Question: ppl,
I've to develop a Database like this,

Here, I've a list of words. I need to keep relevancy for each other word in a database. when a new word added, I need to be able to add a row as well as a column.
One of my idea for this is like this,
'''
CREATE TABLE tbl_Words
(
[WordID] BIGINT NOT NULL IDENTITY(1,1), // This s Primary Key
[Word] VARCHAR(250) NOT NULL, // This s Unique..
)
CREATE TABLE tbl_WordRelevancy
(
[RelID] BIGINT NOT NULL IDENTITY(1,1), // Primary Key
[Word1] VARCHAR(250) NOT NULL,
[Word2] VARCHAR(250) NOT NULL,
[Relevancy] DECIMAL NOT NULL,
)
'''
but with this structure, if there are 100,000 words, in tbl_WordRelevancy table there will be 100,000*100,000 words. Its not good i think. (This database can grow upto 1M words in one day)
Is it possible to maintain this thing using Relational Database structure ? or else What are the other ways to maintain this structure. ?
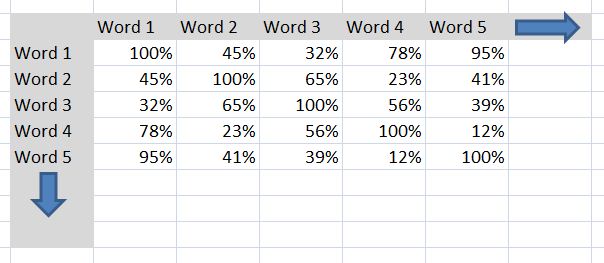
Answer: You're close.
'''
CREATE TABLE tbl_Words
(
[WordID] BIGINT NOT NULL IDENTITY(1,1), // This s Primary Key
[Word] VARCHAR(250) NOT NULL, // This s Unique..
)
'''
Comments don't make WordID a primary key or Word unique.
'''
CREATE TABLE tbl_Words
(
[WordID] BIGINT IDENTITY(1,1) PRIMARY KEY,
[Word] VARCHAR(250) NOT NULL UNIQUE
);
'''
But I think you're really looking for something more along these lines.
'''
create table words (
word varchar(250) primary key
);
create table word_relevance (
word_a varchar(250) not null references words (word),
word_b varchar(250) not null references words (word),
primary key (word_a, word_b),
constraint ordered_words check (word_a <= word_b),
relevance integer not null check (relevance between 0 and 100)
);
'''
A CHECK constraint requires ordering the words before inserting; there seems to be no point in storing both combinations "word 1, word 3" and "word 3, word 1". Since you're using whole numbers for percentages, you're probably better off with an integer than a decimal for relevance.
I don't think you're likely to load a million unique words a day. The second edition of the Oxford English Dictionary has full definitions for less than 175,000 words. your target language may vary, but still . . .
To create your report, use <URL> and a restrictive WHERE clause. No dbms is going to pivot into 175,000 columns. I suspect that no human will want to read more than a page or so--30 or 40 columns at most.